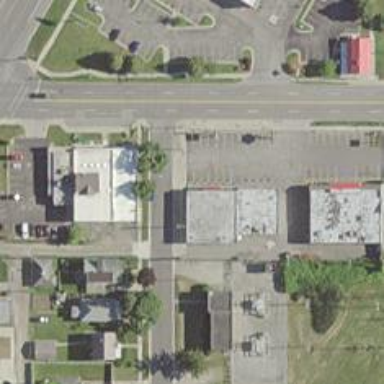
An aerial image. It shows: Retail area.